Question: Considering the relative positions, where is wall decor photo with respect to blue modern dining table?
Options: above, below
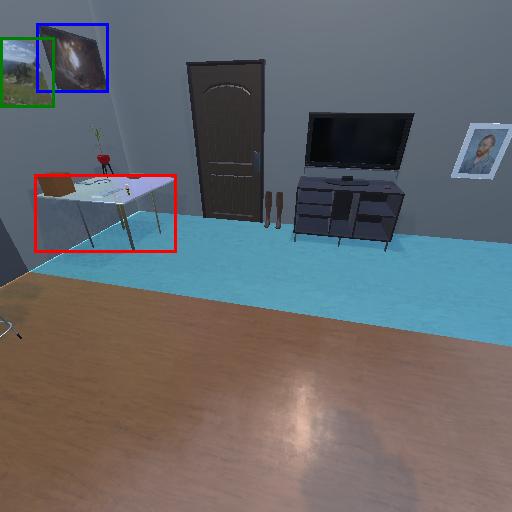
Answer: above